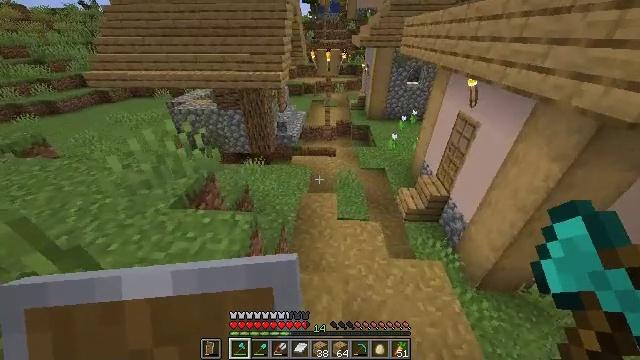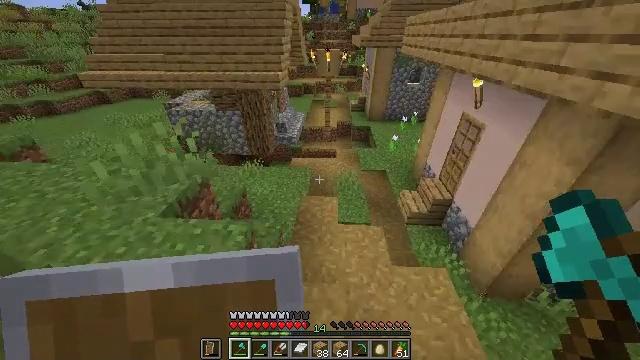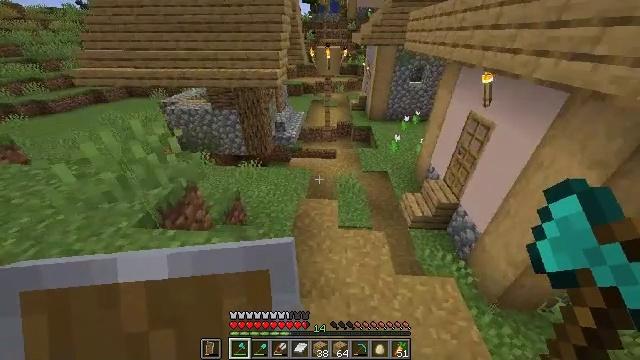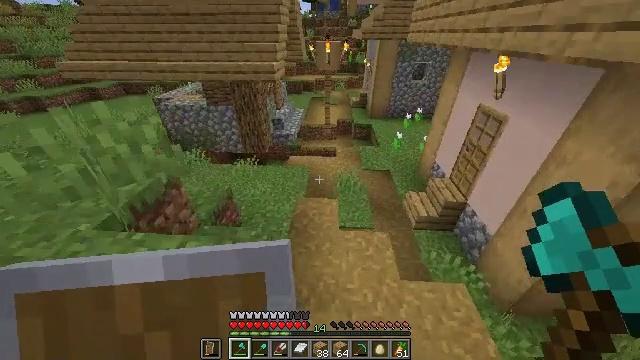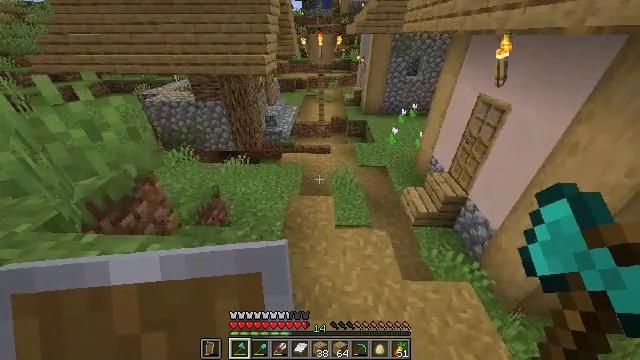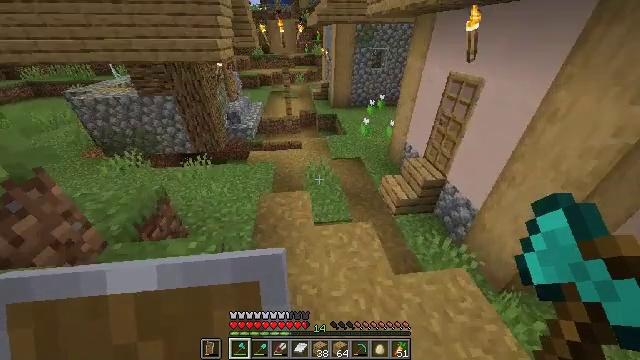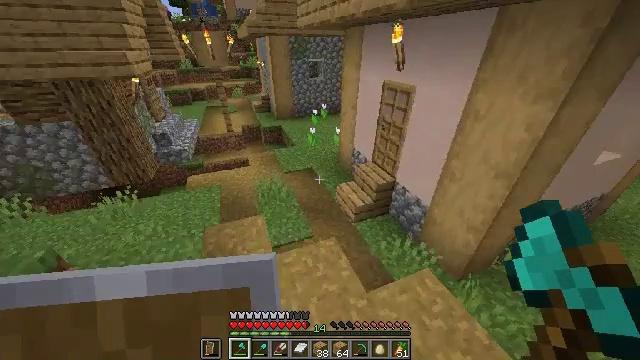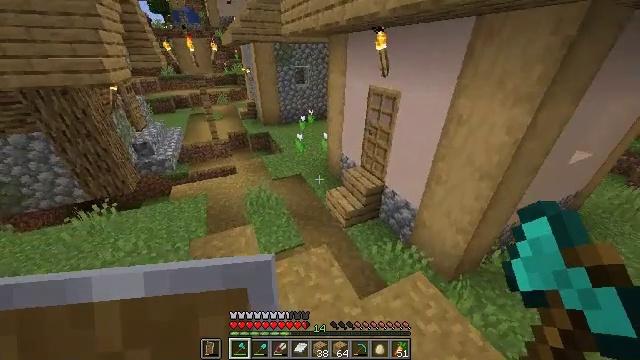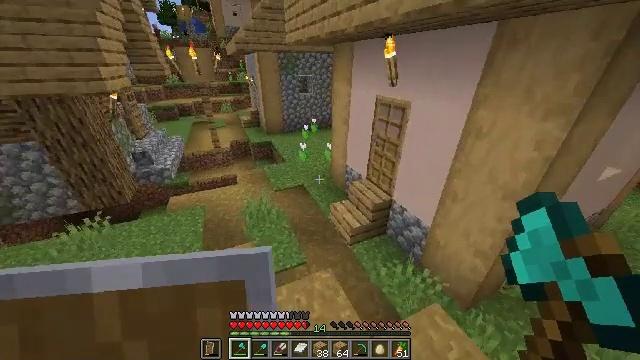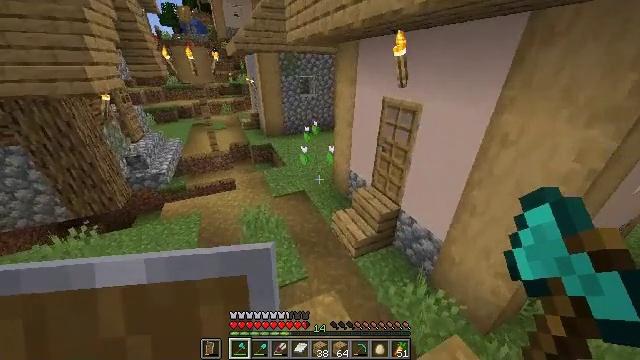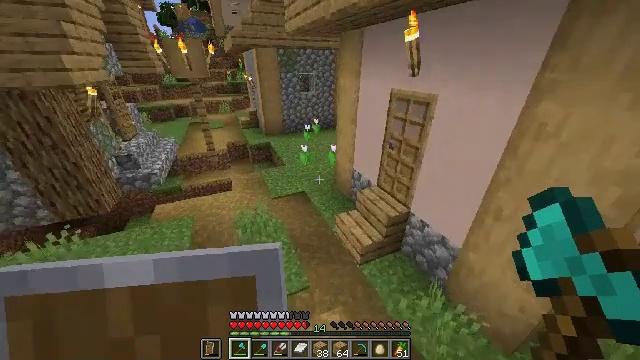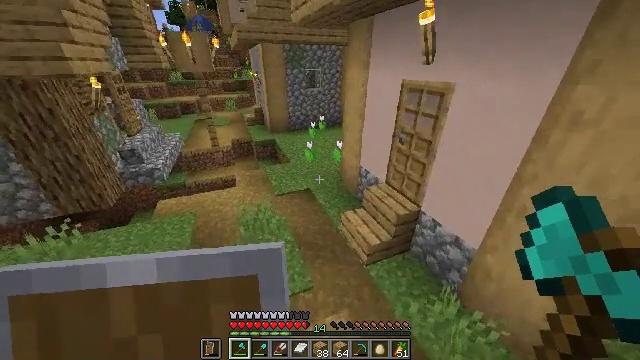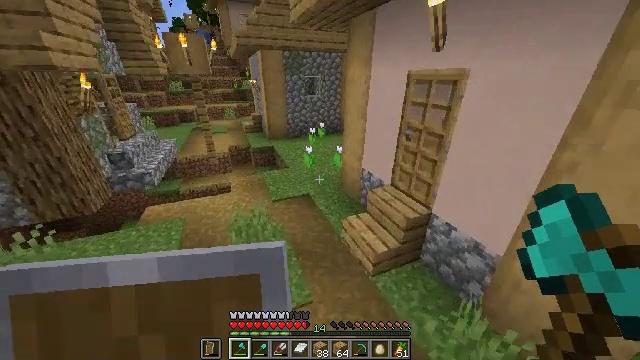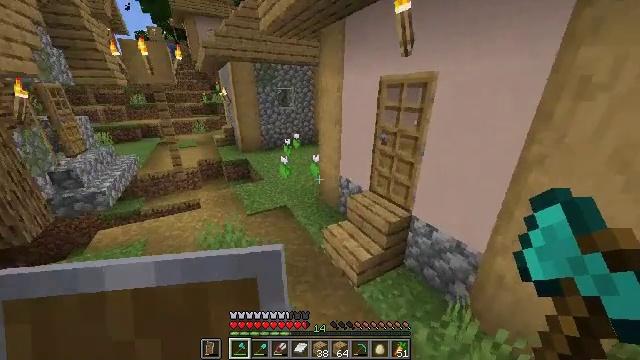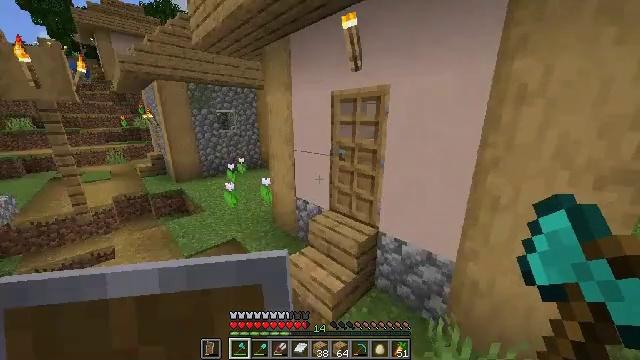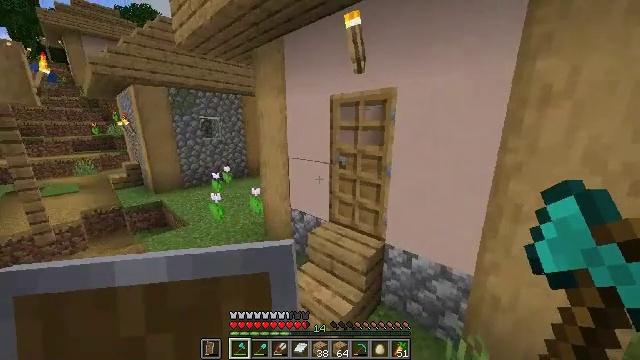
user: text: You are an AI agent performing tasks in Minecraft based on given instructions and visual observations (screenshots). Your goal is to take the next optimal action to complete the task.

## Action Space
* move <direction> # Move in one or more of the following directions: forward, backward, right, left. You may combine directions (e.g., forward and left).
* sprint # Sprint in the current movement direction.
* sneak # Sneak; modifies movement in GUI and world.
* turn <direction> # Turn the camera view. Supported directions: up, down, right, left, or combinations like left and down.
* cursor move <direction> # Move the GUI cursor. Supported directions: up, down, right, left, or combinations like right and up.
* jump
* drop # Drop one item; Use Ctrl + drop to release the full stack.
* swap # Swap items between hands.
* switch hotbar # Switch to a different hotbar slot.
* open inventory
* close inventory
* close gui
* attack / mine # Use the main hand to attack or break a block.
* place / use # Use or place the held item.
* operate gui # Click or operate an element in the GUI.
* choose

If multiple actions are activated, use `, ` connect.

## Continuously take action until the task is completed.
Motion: motion action
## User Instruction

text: Collect the yellow bed from its place.
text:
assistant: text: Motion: move forward, sprint
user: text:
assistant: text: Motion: move forward, sprint
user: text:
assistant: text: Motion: move forward, sprint
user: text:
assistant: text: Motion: move forward, sprint, turn right
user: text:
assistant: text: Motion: move forward, sprint, turn right
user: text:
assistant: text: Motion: move forward, sprint, turn right and up
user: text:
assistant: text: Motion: move forward, sprint, turn right and up
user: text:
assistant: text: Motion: move forward, sprint, turn up
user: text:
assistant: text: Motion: move forward, sprint
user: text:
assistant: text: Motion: move forward, sprint
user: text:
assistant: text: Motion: move forward, sprint, turn left
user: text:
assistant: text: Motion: move forward, sprint, turn up
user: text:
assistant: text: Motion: move forward and move left, sprint, turn right and up
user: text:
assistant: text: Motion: move forward and move left, sprint, turn right and up
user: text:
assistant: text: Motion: move forward and move left, sprint, turn right and up
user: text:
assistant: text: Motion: move forward and move left, sprint, turn right
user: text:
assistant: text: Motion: move forward and move left, sprint, turn right and up
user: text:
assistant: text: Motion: move forward and move left, sprint, turn right and up
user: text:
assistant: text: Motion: move forward, sprint, turn right
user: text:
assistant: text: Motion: move forward, sprint, turn right and up
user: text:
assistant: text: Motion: move forward, sprint, turn right and up
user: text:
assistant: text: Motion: move forward, sprint, turn right and up, use / place
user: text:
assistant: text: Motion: move forward, sprint, use / place
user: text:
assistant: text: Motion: move forward, sprint, use / place
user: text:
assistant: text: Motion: move forward, sprint, turn right
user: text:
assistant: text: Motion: move forward, sprint, turn right and up
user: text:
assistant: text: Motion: move forward, sprint, turn right
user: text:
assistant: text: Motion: move forward, sprint, turn right and down
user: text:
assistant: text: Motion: move forward, sprint, turn right and down
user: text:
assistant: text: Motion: move forward and move right, sprint, turn right and down